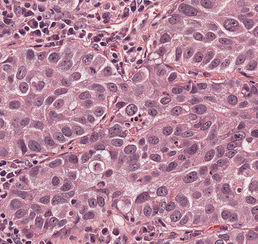
Tumor epithelial tissue: yes
Tumor-associated stroma tissue: yes
Normal tissue: no